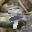
Label: 7